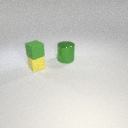
small yellow rubber cube below small green rubber cube